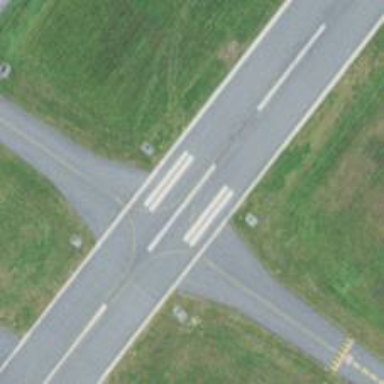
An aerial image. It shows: Image of taxiway at airport.